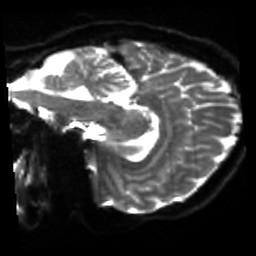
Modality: sbref
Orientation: sagittal
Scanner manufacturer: siemens
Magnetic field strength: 3 T
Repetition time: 4 s
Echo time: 0.0594 s